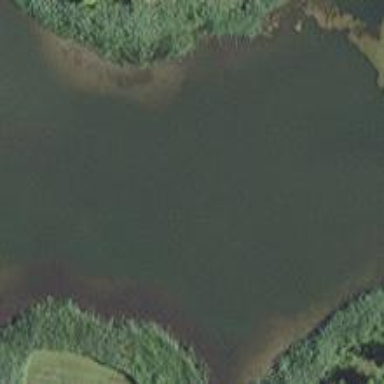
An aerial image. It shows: Pond with natural water.